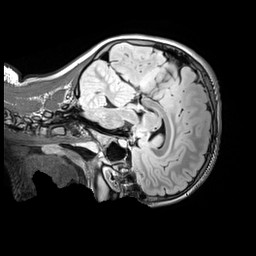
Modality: FLAIR
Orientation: sagittal
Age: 12
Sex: female
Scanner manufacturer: siemens
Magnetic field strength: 3 T
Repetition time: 5 s
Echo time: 0.388 s